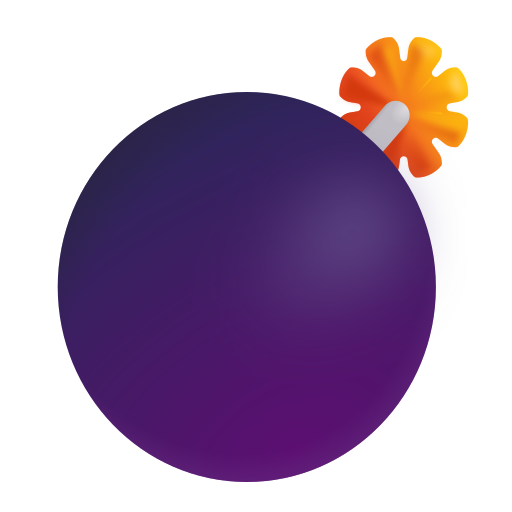
bomb color